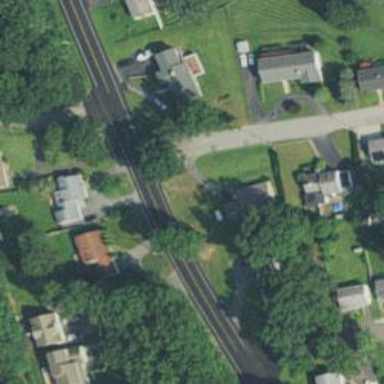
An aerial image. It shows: Smooth asphalt road in residential area.